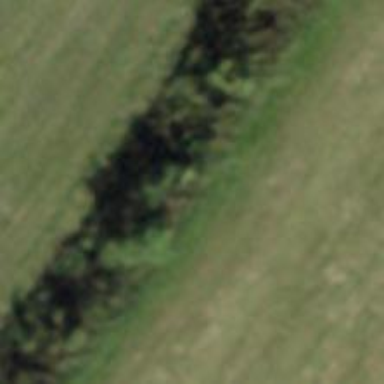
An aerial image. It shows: Hedge acting as barrier.